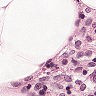
Metastatic tissue present: no